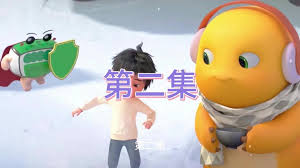
Label: nailong